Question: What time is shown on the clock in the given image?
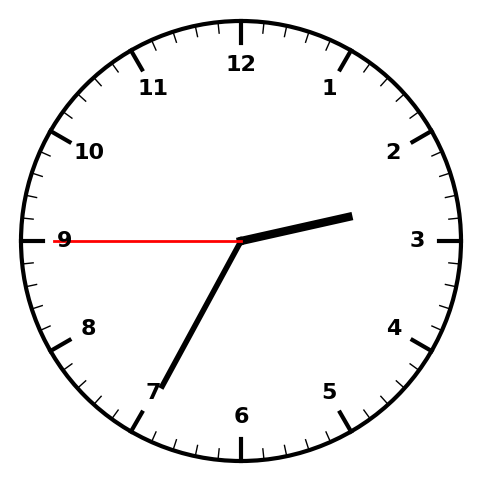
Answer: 02:34:45